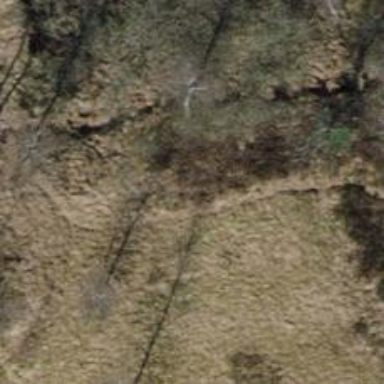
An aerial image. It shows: Path on the ground.